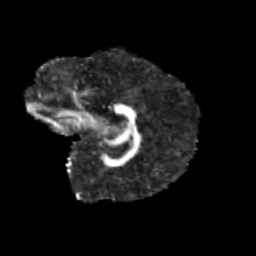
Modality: FA
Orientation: sagittal
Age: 11
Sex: female
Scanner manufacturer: siemens
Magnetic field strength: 3 T
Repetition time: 3.8 s
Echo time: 0.07 s